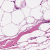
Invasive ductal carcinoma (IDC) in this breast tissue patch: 0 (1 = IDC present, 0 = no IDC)